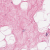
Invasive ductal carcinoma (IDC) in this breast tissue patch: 0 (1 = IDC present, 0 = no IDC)